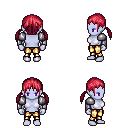
a pixel art fantasy rpg character, female body template, dark elf, purple skin, steel arm armor, gold greaves, ruby red twin-tailed hairstyle, four views (front, back, left, right), 2x2 character sprite sheet, small pixel art, hard edges, no anti-aliasing